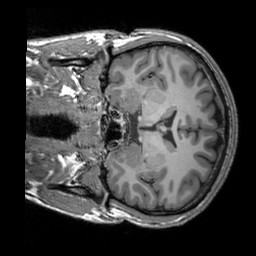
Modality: T1w
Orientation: coronal
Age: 22
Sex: male
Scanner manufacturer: siemens
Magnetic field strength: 3 T
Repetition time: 2.3 s
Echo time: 0.00303 s